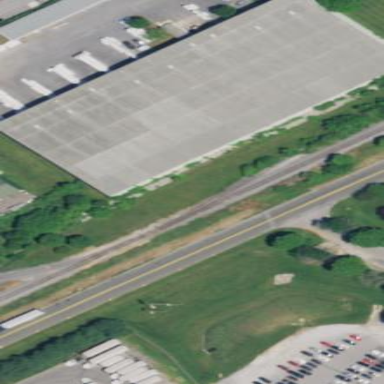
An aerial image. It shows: Industrial building.